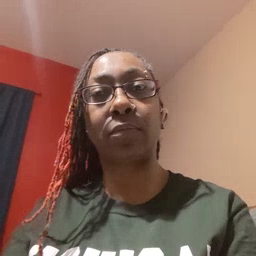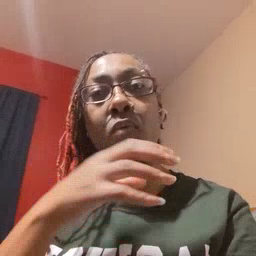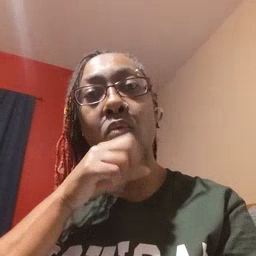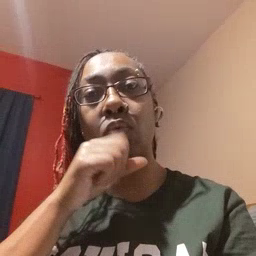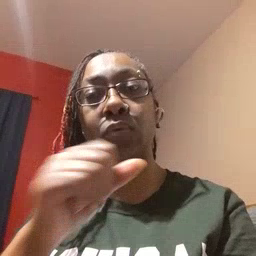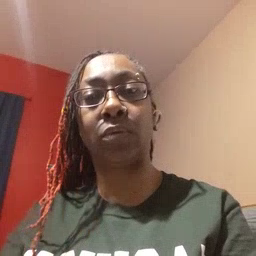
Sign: orange